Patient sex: M
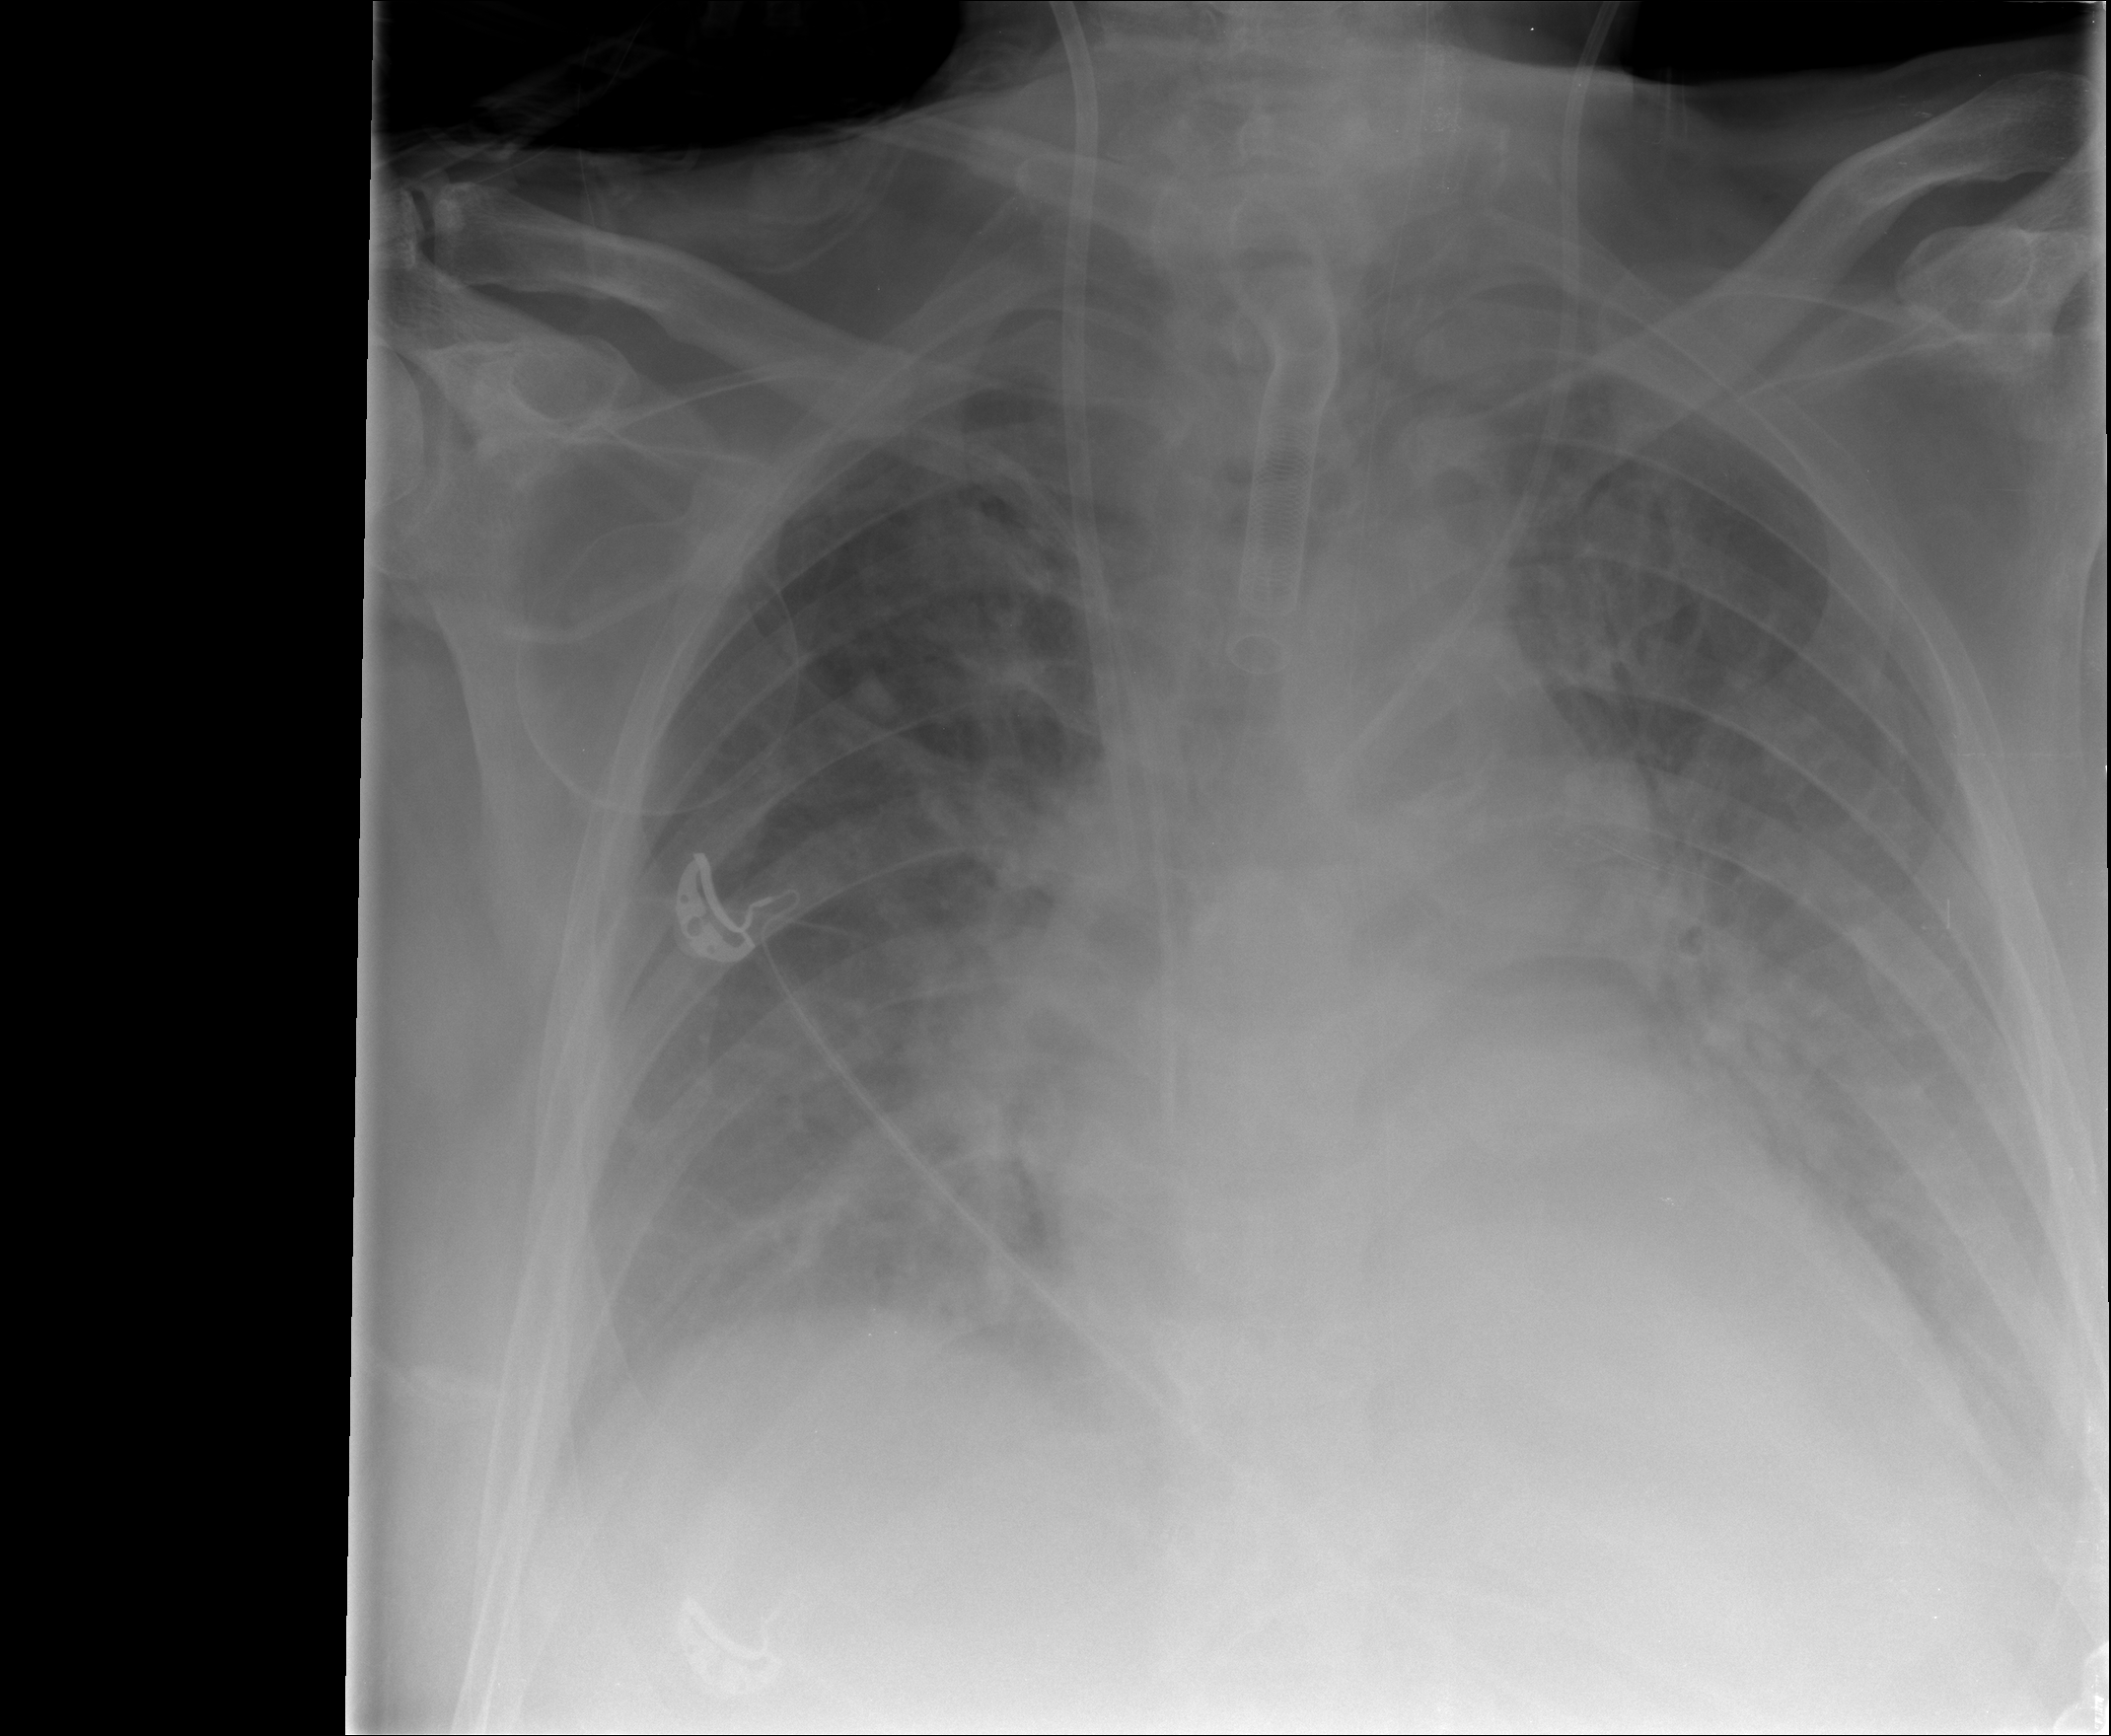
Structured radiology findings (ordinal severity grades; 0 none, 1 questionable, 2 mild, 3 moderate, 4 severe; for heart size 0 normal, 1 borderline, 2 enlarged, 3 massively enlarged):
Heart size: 2
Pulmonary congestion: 2
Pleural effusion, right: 2
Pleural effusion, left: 2
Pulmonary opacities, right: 2
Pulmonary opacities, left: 2
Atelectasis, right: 2
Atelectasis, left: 2